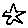
Label: star